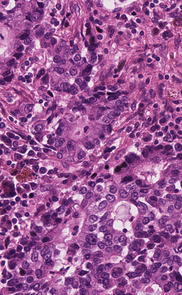
Tumor epithelial tissue: yes
Tumor-associated stroma tissue: yes
Normal tissue: no